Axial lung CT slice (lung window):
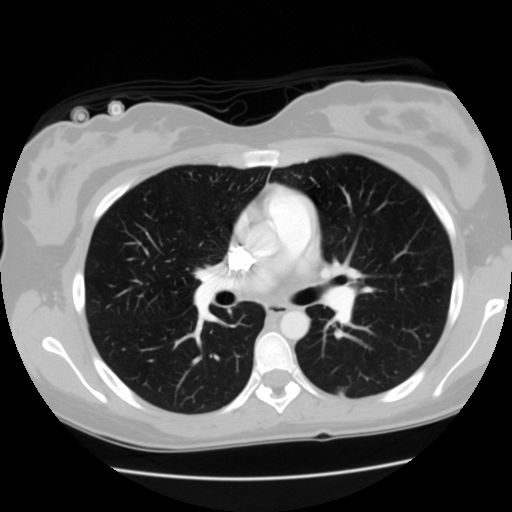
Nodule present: no